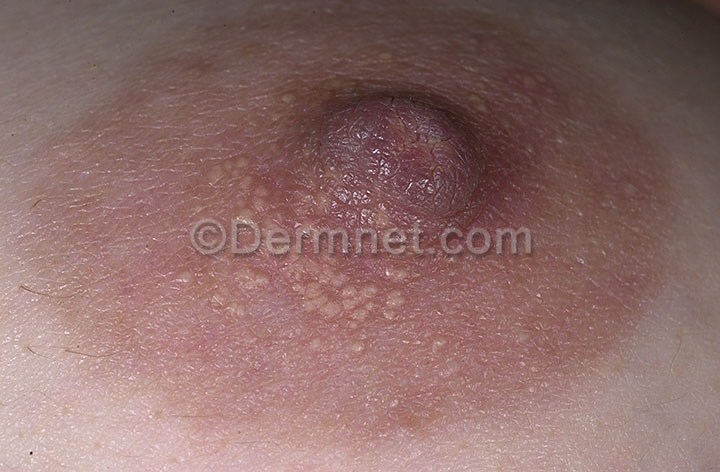
Disease: Acne and Rosacea Photos